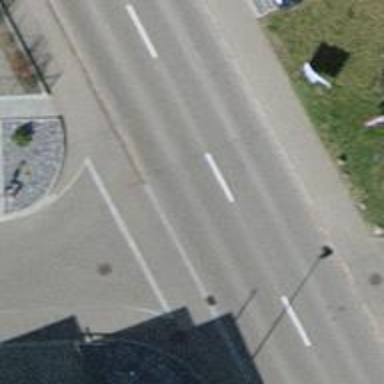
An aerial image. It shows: Tertiary road with asphalt surface and sidewalks on both sides.